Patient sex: M
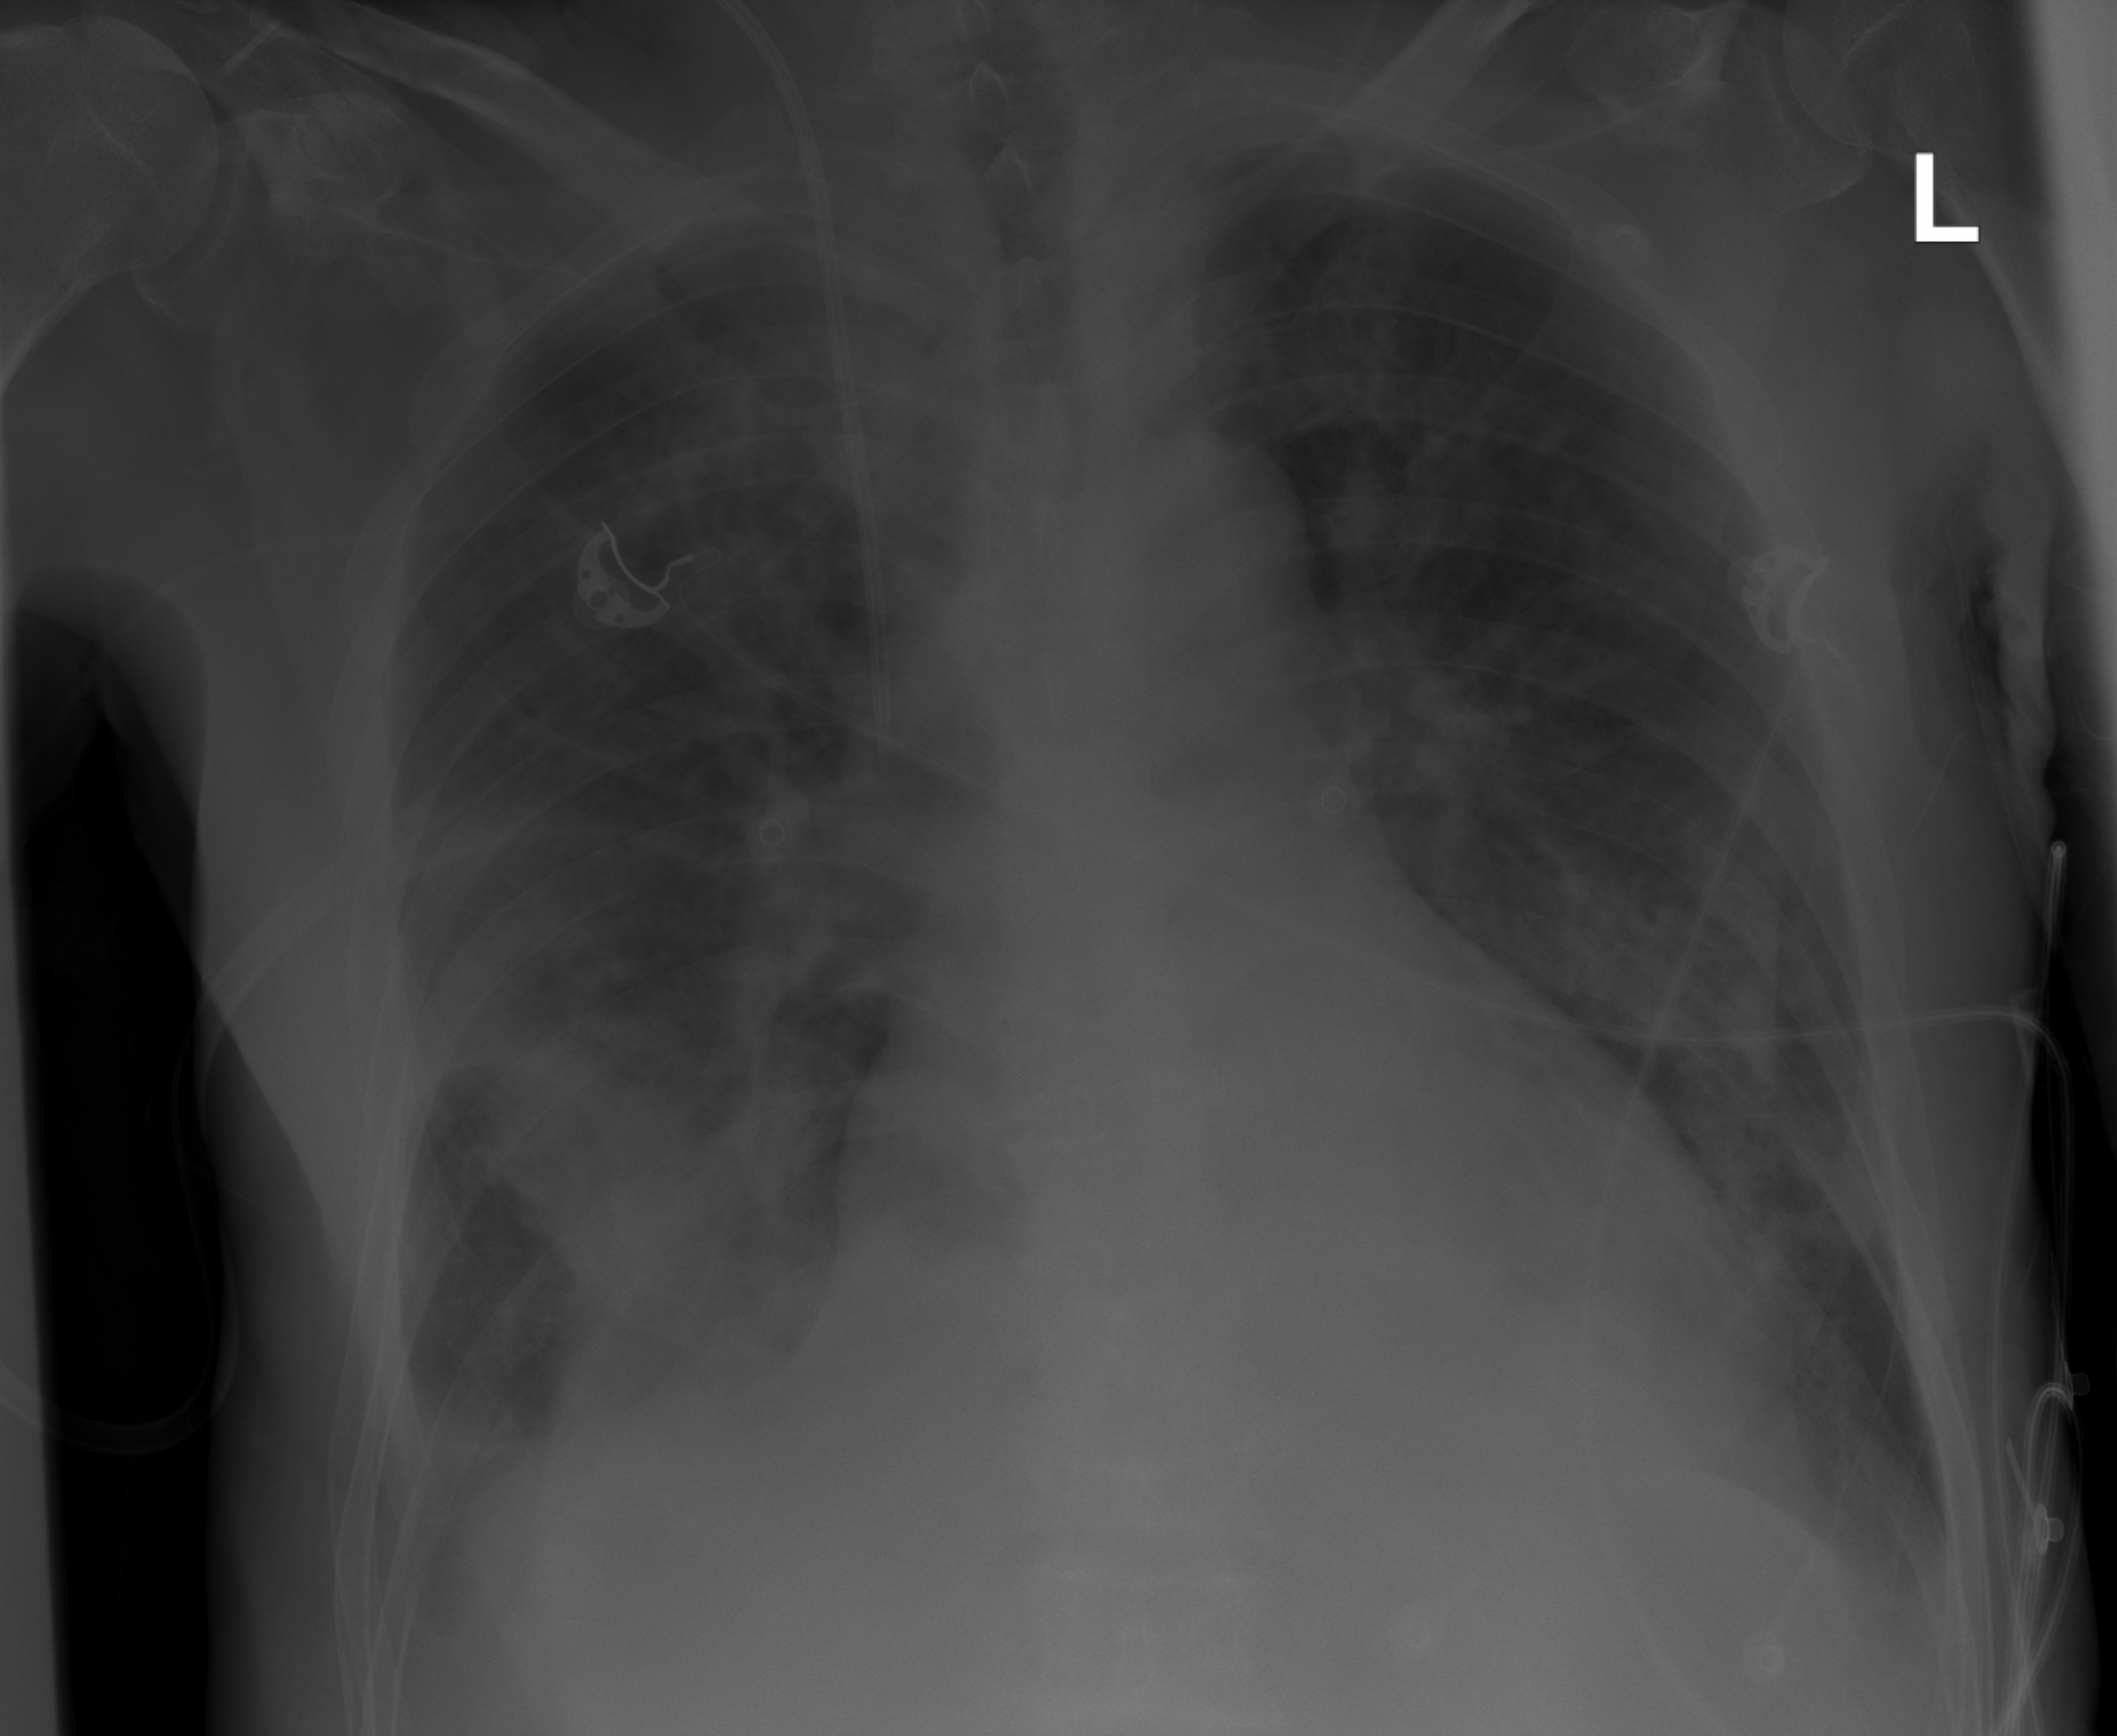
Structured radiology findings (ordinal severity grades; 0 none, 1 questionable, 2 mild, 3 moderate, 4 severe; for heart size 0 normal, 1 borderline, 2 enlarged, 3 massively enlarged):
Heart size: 2
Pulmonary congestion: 2
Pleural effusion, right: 2
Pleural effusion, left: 2
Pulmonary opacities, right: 0
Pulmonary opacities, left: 0
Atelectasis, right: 3
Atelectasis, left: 0